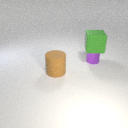
large brown rubber cylinder in front of small purple metal cylinder